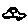
Label: car